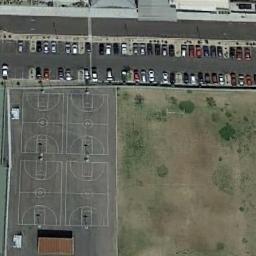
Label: basketball_court